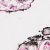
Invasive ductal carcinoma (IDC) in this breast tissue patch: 0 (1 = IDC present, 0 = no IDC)